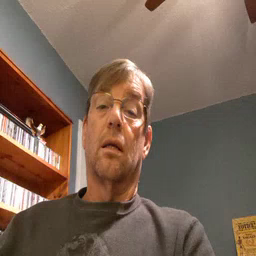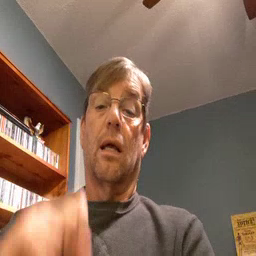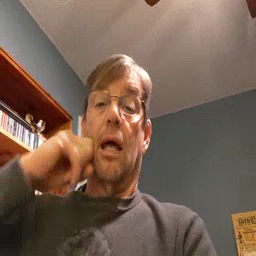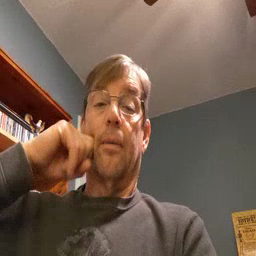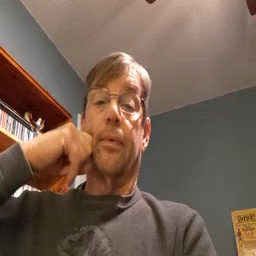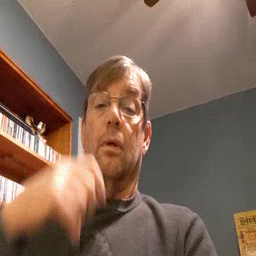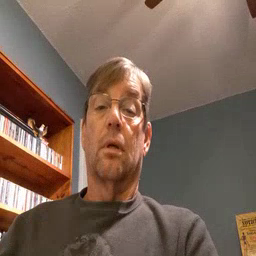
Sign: apple